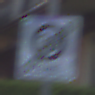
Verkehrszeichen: EndeZone30
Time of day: SunriseSunset
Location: Outdoor (Urban)
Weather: Clear
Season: NotSpecified
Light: Natural